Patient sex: F
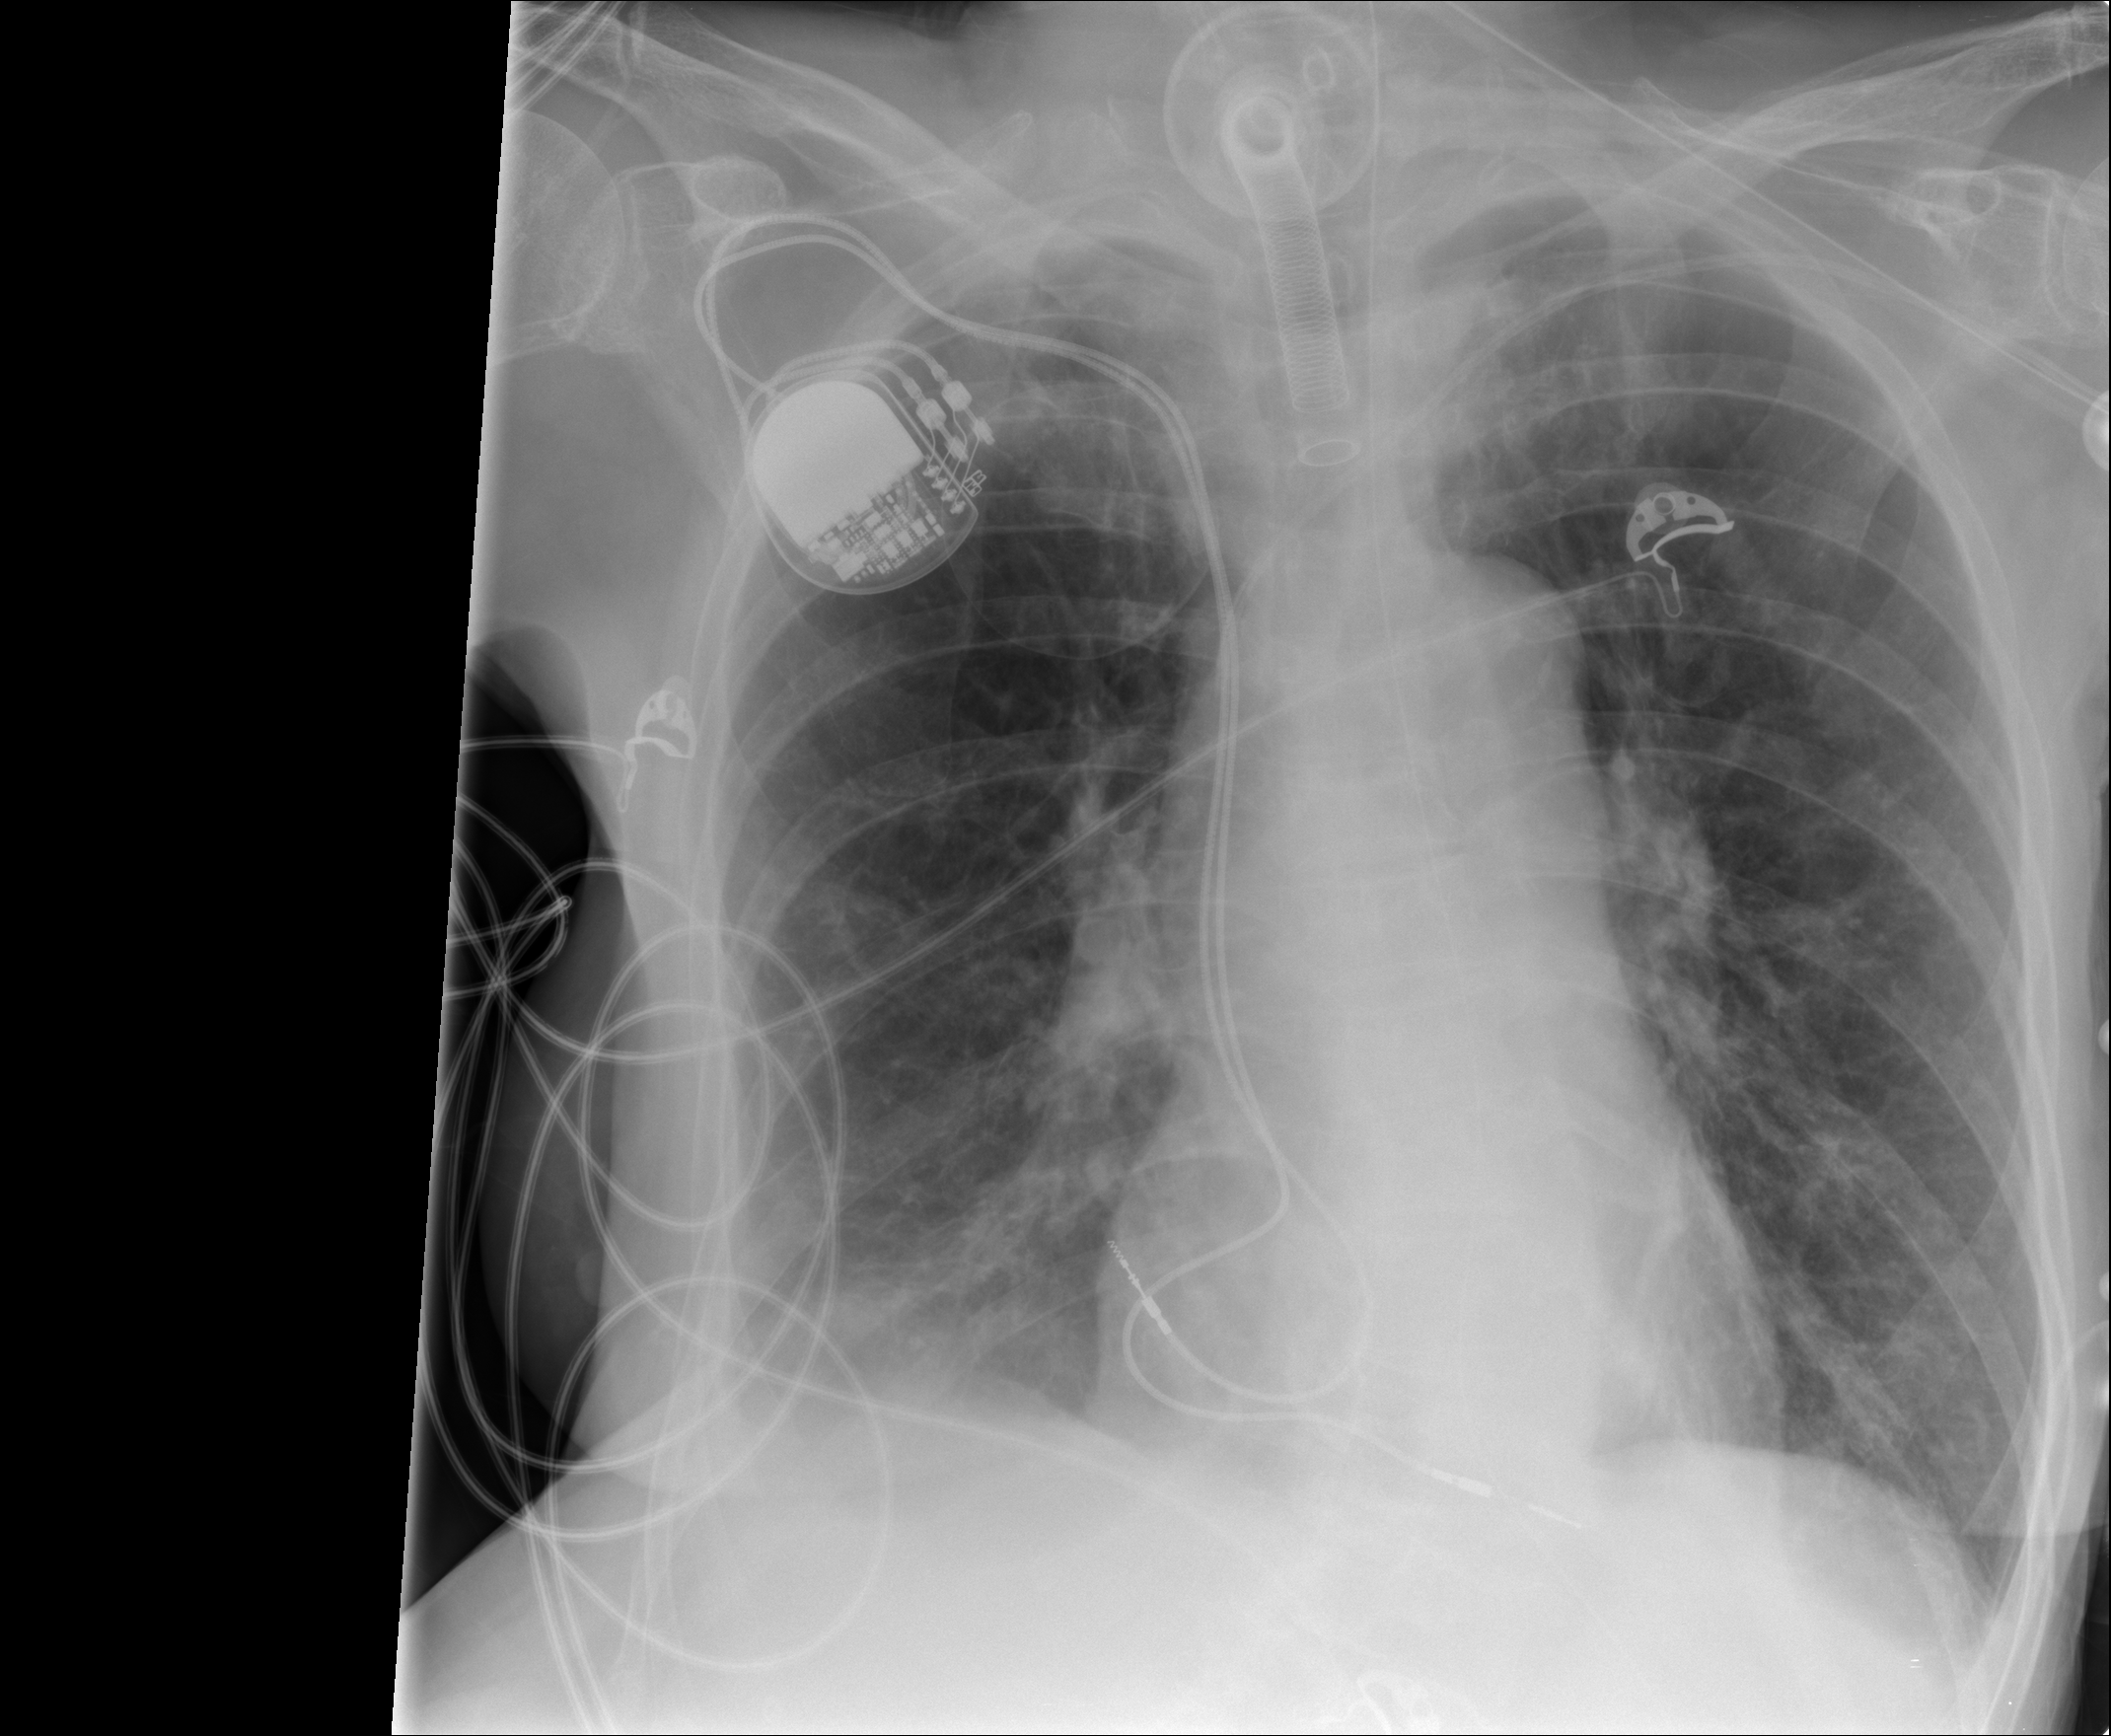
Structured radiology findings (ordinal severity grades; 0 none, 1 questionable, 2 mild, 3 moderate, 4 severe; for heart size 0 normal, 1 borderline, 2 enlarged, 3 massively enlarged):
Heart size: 0
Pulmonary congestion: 0
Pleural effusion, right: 1
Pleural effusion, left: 0
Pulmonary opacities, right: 0
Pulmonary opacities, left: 0
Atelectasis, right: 0
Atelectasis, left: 0